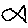
Label: fish